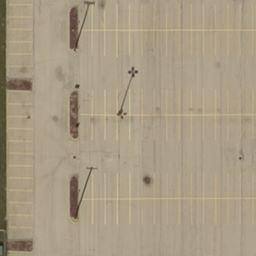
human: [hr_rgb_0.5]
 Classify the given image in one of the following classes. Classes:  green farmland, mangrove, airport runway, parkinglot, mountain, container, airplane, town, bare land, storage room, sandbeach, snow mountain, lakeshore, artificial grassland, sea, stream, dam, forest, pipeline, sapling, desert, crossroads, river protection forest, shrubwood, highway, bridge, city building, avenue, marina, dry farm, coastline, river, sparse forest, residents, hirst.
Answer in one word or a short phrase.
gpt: airport runway